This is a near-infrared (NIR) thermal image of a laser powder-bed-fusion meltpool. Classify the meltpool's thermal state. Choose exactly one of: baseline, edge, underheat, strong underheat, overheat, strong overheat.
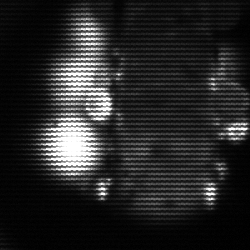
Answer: strong underheat